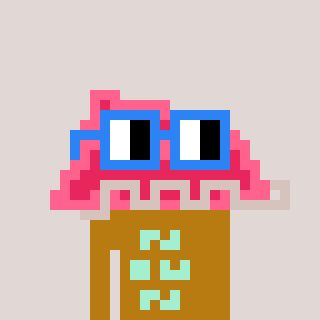
a pixel art character with square blue glasses, a retainer-shaped head and a gold-colored body on a warm background